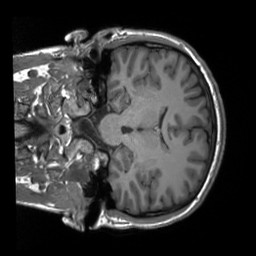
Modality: T1w
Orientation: coronal
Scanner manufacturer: siemens
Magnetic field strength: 3 T
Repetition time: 2.3 s
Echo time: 0.00207 s